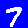
Digit: 7